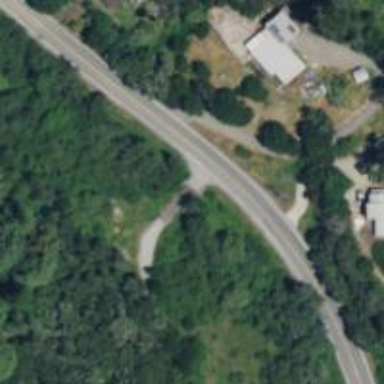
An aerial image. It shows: Shared driveway designated as service road.